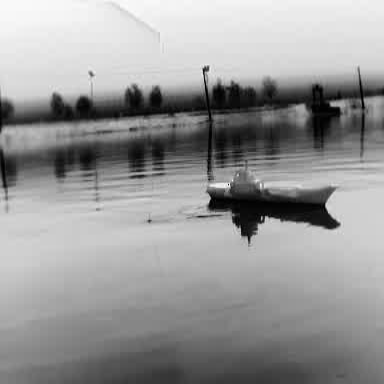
There is a warship in the infrared image.